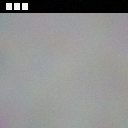
Screen state: on